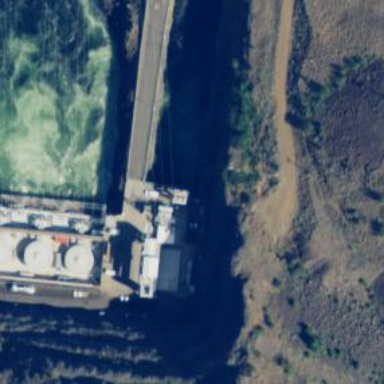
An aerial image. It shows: Hydro power generator using the water-storage method.